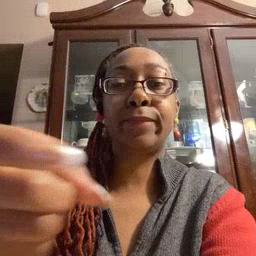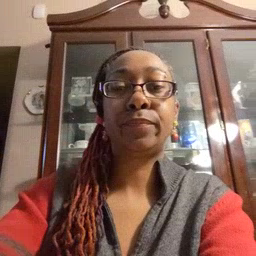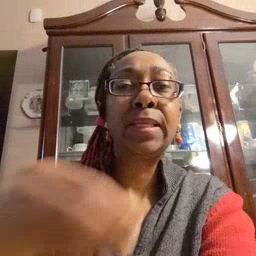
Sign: give